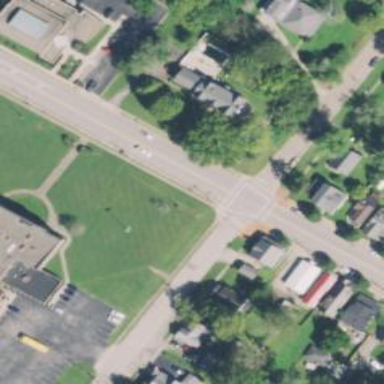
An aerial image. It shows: Marked footway crossing with lines.